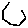
Label: hexagon